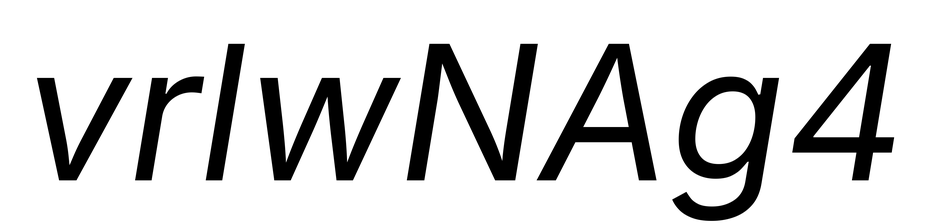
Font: Inter-Italic_Italic